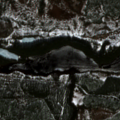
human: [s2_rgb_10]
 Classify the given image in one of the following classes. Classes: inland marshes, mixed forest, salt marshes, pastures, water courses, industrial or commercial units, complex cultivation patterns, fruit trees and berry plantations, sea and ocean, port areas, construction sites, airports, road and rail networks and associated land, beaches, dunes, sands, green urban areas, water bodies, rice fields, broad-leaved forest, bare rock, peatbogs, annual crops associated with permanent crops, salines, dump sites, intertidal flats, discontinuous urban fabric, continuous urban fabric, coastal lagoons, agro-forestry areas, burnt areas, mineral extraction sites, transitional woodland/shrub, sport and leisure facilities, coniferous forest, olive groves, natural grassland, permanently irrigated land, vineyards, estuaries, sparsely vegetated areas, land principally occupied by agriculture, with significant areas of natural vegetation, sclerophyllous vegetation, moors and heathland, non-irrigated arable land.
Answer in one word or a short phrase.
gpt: coniferous forest, mixed forest, transitional woodland/shrub, water bodies